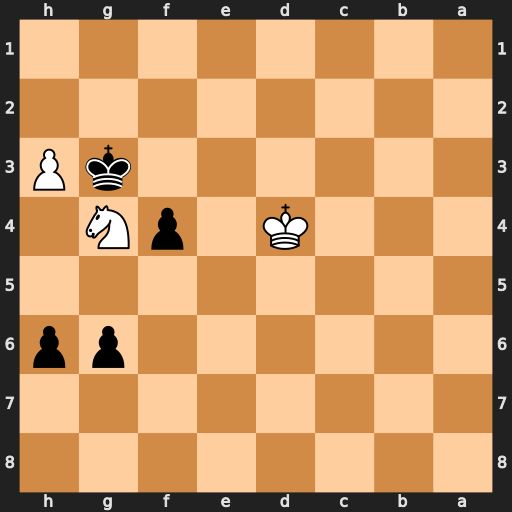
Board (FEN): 8/8/6pp/8/3K1pN1/6kP/8/8
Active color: b
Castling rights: -
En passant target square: -
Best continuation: h5 Nf6 Kxh3